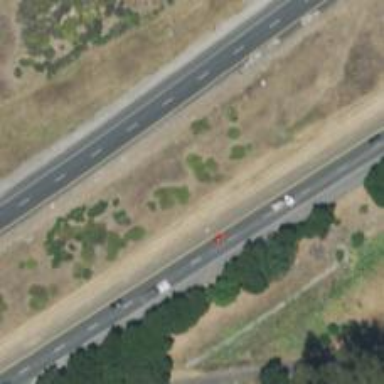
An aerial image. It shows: This image shows trunk highway that functions as expressway.